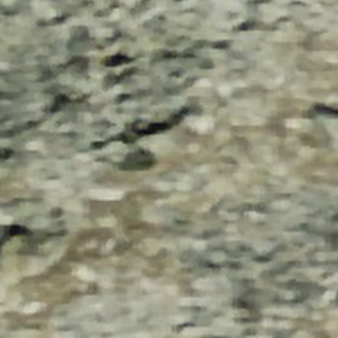
Label: other